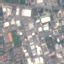
Land use / land cover class: Industrial